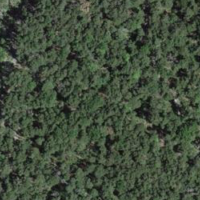
EUNIS habitat code: 43
Species observed at this site:
Vincetoxicum hirundinaria